Interaction volume radius: 10 \u00c5
Interaction volume height: 10 \u00c5
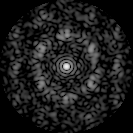
Disorder parameter: 0.6519